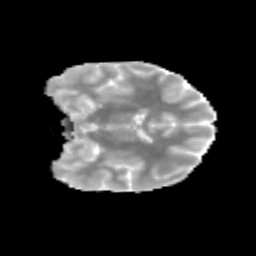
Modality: MD
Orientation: coronal
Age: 14
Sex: female
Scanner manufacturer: siemens
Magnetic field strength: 3 T
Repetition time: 3.8 s
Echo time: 0.07 s